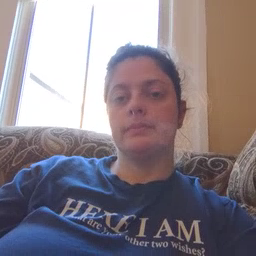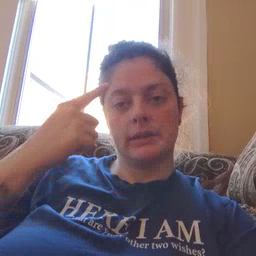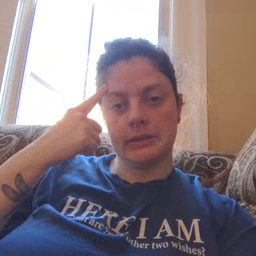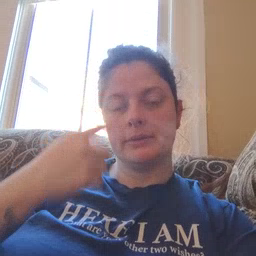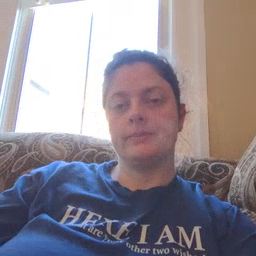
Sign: think